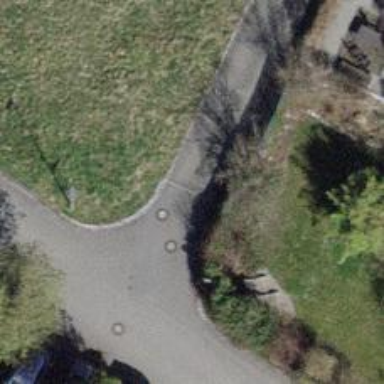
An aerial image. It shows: Residential road with asphalt surface.